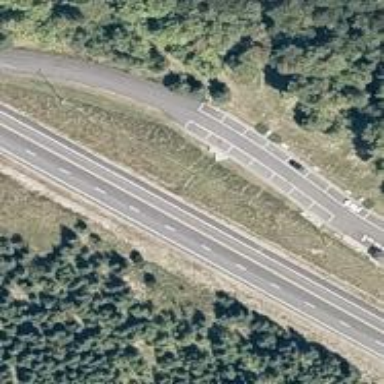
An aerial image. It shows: Rest area on the road.